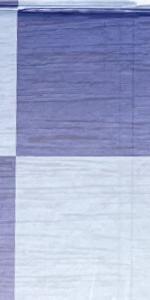
Label: Empty